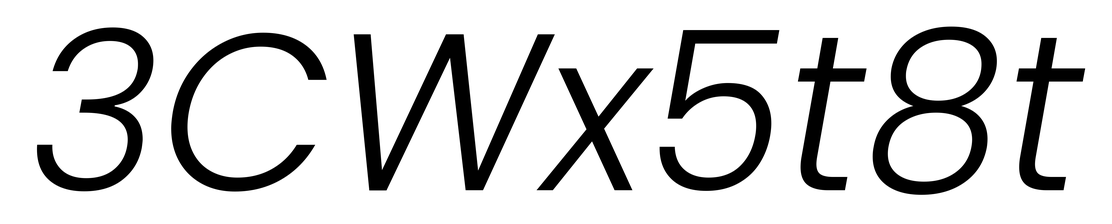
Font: Poppins-LightItalic